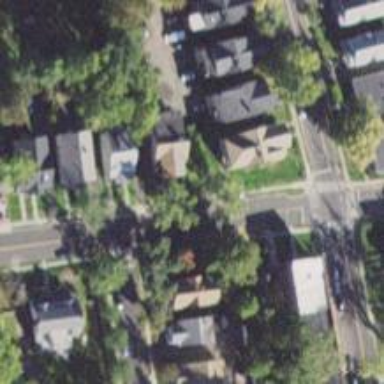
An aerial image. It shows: Neighbourhood with historic district.